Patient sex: M
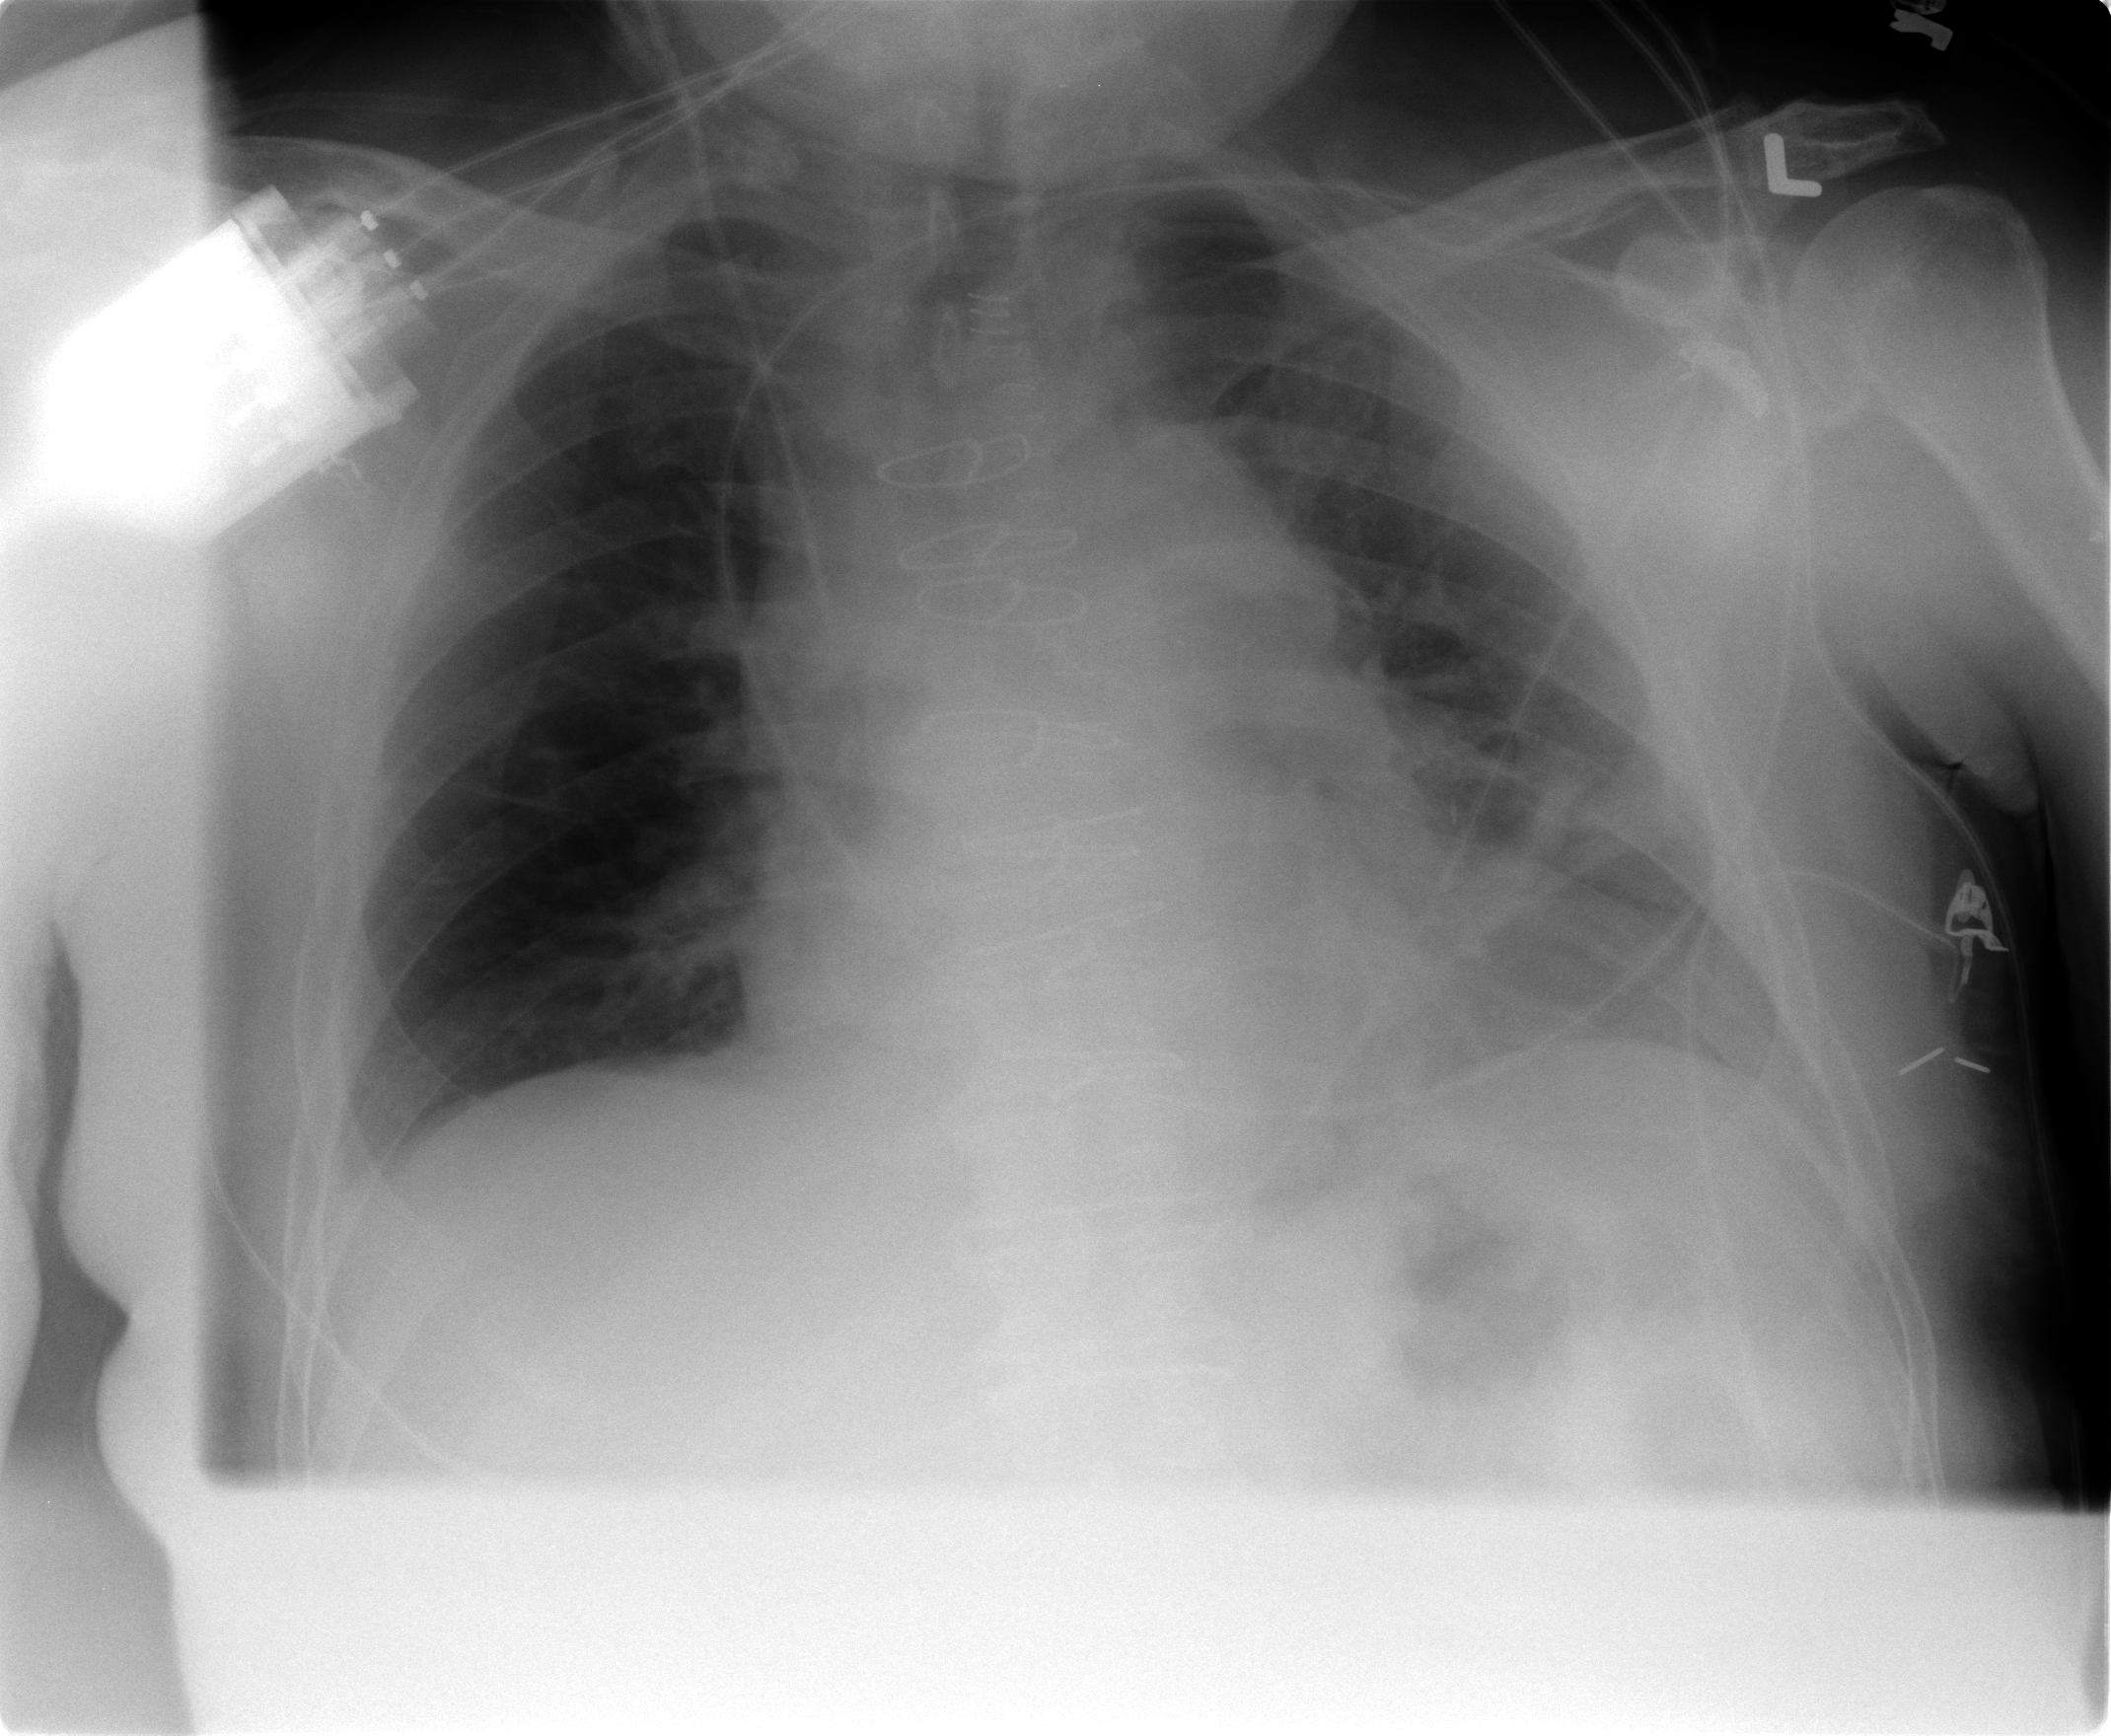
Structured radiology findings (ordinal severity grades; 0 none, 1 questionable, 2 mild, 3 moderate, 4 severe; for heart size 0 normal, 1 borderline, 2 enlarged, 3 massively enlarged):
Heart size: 2
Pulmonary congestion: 3
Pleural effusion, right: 0
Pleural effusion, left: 1
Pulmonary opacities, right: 3
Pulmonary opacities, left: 2
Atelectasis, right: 2
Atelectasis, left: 2